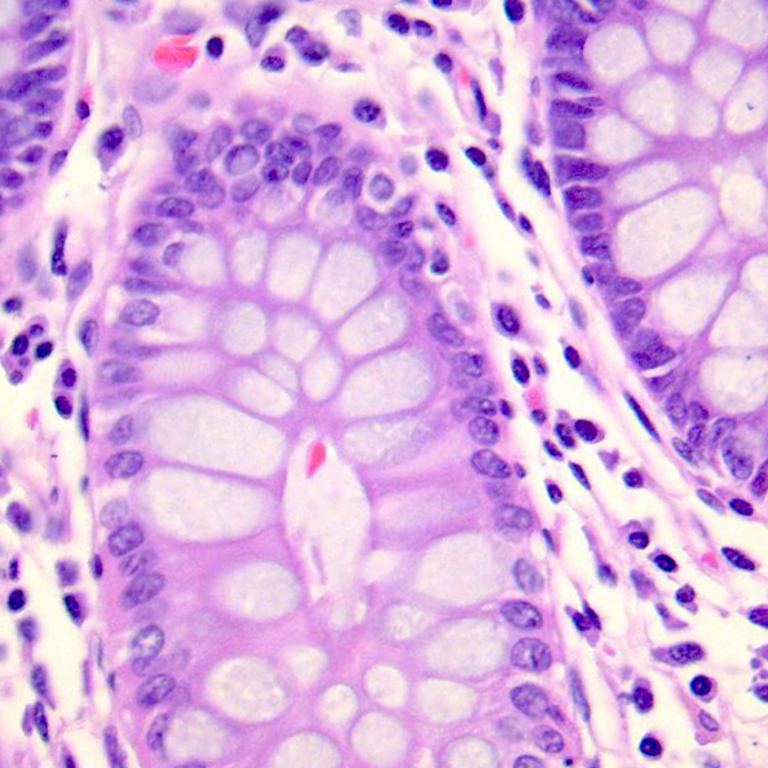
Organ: colon
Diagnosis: benign